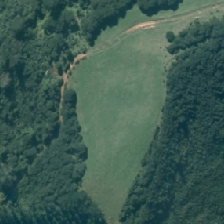
Land cover: high_producing_grassland